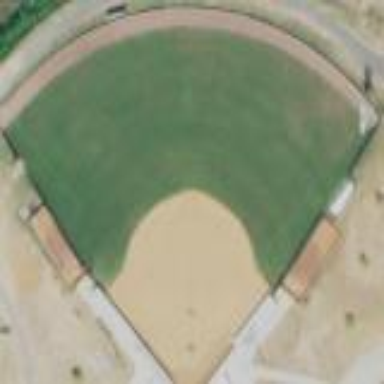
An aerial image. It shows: Baseball pitch for leisure and sports activities.